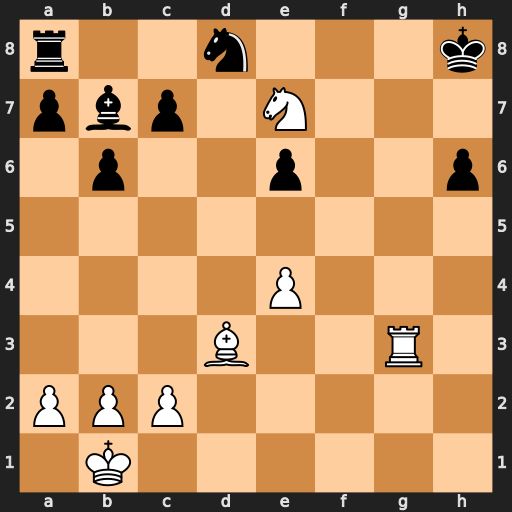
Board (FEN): r2n3k/pbp1N3/1p2p2p/8/4P3/3B2R1/PPP5/1K6
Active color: w
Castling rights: -
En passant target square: -
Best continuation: Rg8+ Kh7 e5+ Be4 Bxe4#